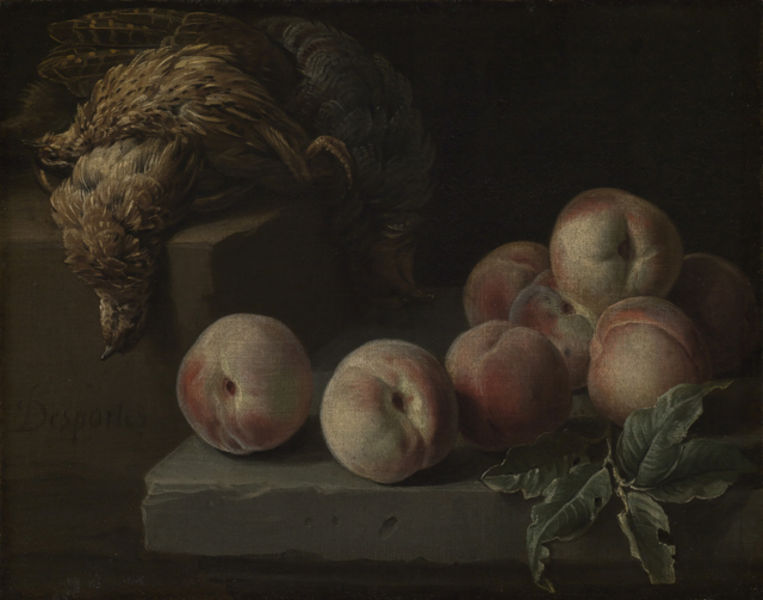
Titel: Stilleben mit Pfirsichen und Rebhuhn
Künstler: Alexandre-François (1661) Desportes
Standort: Karlsruhe
Institution: Staatliche Kunsthalle Karlsruhe
Schlagwörter: adler, blätter, dunkel, feder, flügel, gemälde, haut, kopf, laub, schatten, vogel, weiß, gelb, grün, braun, bunt, frankreich, grau, hell, hintergrund, köpfe, licht, marmor, nacht, orange, raum, rücken, schwarz, skizze, tisch, zeichnung, hund, obst, rot, tier, tiere, beige, malerei, alt, barock, federn, gefieder, leiche, samt, sockel, stein, taube, tod, tot, bild, hals, niederlande, signatur, öl, ast, vögel, realismus, blatt, pflanze, renaissance, rosa, schön, rund, frucht, früchte, stilleben, stillleben, apfel, äpfel, bein, orang, schrift, liegen, düster, schnabel, perspektive, zwei, studie, ernte, mauer, wild, essen, tafel, inschrift, stufe, stufen, platte, kante, vanitas, nahrung, vergänglichkeit, hängen, zweig, tauben, acryl, drapiert, stengel, loch, text, hässlich, leinwand, kiste, schachtel, krallen, schnäbel, chardin, niederländisch, pinsel, ölmalerei, mahl, jagd, karton, abendessen, geflügel, truthahn, weiße, sicht, erlegt, fasan, fasane, gejagt, hunger, pfirsich, reif, sieben, silleben, auerhahn, kralle, hahn, rebhuhn, huhn, aprikose, pfirsiche, weich, david, planze, acht, nektarinen, standbild, frisch, faul, bund, hühner, schnepfe, box, latein, steinblock, trist, metapher, früchtestilleben, pfirsisch, pfirsische, bussard, toto, bläter, perlhuhn, dunkeö, steinplatte, bätter, zerfressen, minze, kopfüber, raubvogel, dunekl, nordalpin, range, unbelebt, mirabellen, bögel, pudel, veritas, schwarzr, schaben, samtig, wachtel, tote natur, tsch, flausch, igel, böatt, salbei, rebhühner, pelzig, tote vögel, rpsa, davis, natura morte, despot, 1600, vogek, tisch+, bältter, stillegben, jagdstilllebene, desparkes, desparles, fäder, memento morii, desportes, samitg, pfirische, diktatort, dunkjle, alder, desporles, pfirschie, despartes, despertes, federwild, silleben pfirsiche, wachtel und pfirsiche, memeno mori, fsan, wildgeflügel